Frequency: 75000
Velocity: 0,2325
Power: 34,2
Pulse duration: 0,0000001
Pass count: 1
Magnification: 10
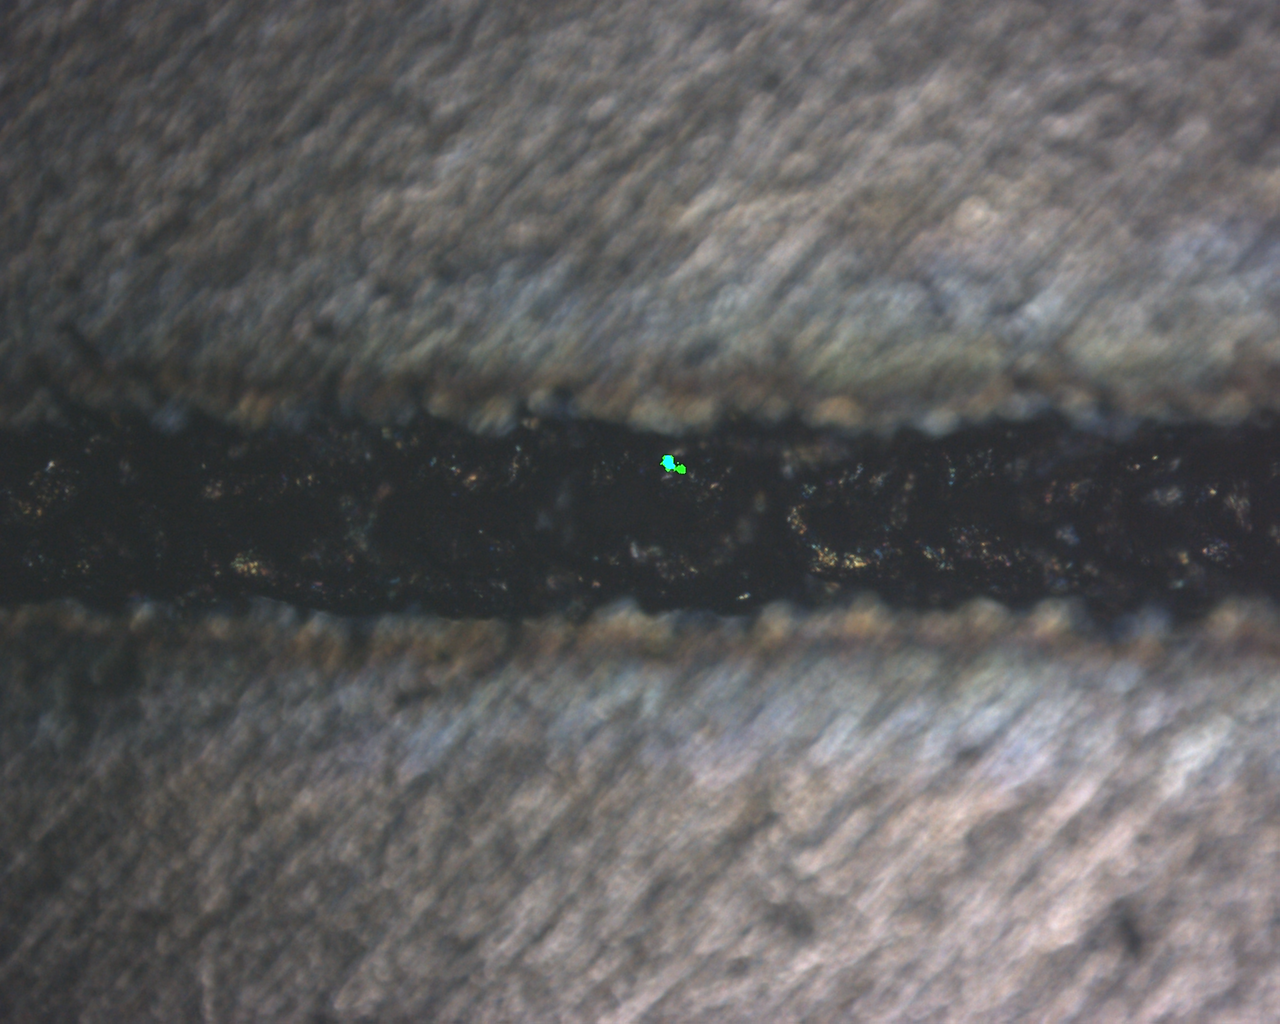
Measured width: 132.675
Other width: 82.596